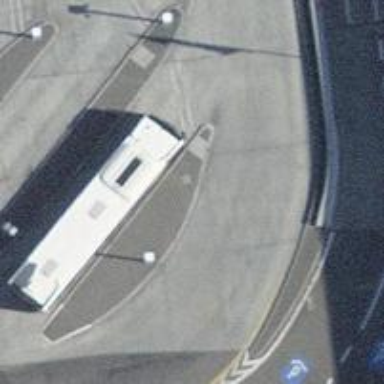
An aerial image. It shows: Raised kerb.